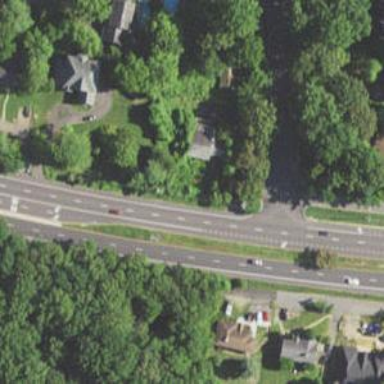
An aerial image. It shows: Primary highway.